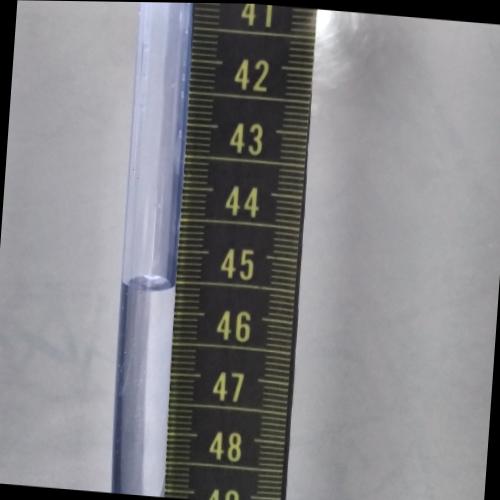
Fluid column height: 45.6 cm